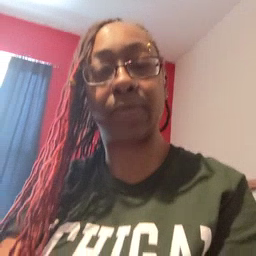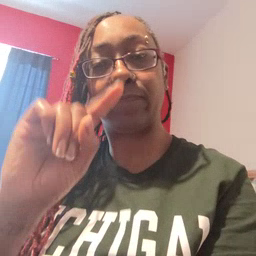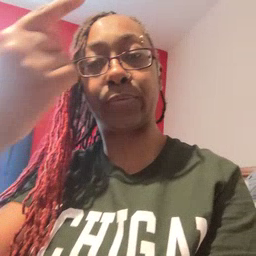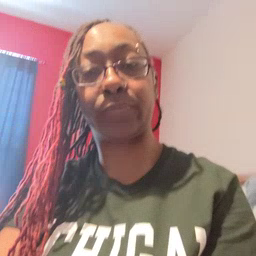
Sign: first